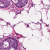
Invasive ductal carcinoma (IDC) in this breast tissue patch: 0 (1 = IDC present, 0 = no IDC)